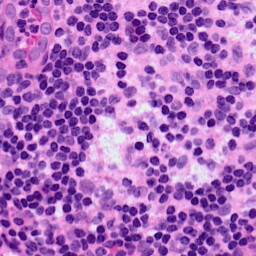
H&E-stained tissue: LymphNode